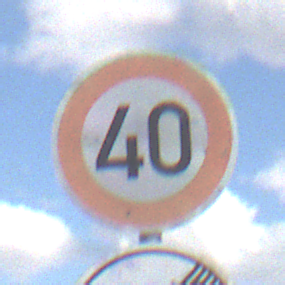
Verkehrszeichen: Geschwindigkeit40
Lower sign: EndeVerbotUeberholenEinspurigeFahrzeuge
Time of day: Midday
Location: Outdoor (Nature)
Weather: PartlyCloudy
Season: NotSpecified
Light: Natural